Question: In my UITableViewCells I am displaying text of varying lengths. To accomodate larger amounts of text and while also not requiring small texts amounts to be in huge table cells I am setting the height of the rows here...
'''
- (CGFloat)tableView:(UITableView *)tableView heightForRowAtIndexPath:(NSIndexPath *)indexPath
{
float padding = 40.0f;
CGSize constraintSize;
constraintSize.width = 320.0f - padding - padding;
constraintSize.height = MAXFLOAT;
CGSize theSize = [thisrowstext sizeWithFont:[UIFont systemFontOfSize:14.0f]
constrainedToSize:constraintSize
lineBreakMode:UILineBreakModeWordWrap];
if(theSize.height < 24.0f) return 44.0f;
else return theSize.height + 20.0f;
}
'''
...it works well, unfortunately the textLabel's width seems to be affected too with some textLAbels (depending on row count) being pushed in a few pixels. I've tried setting indentation values, but that doesn't work. Has anyone else encountered this?
EDIT: I'm adding the layoutSubviews method of my UITableViewCell subclass that i'm using (no NIB).
'''
- (void)layoutSubviews
{
[super layoutSubviews];
if (self.hideImage)
{
self.imageView.alpha = 0.0f;
self.imageView.frame = CGRectMake(-40.0f, 1.0f, 40.0f, 40.0f);
CGRect frame = self.textLabel.frame;
self.textLabel.frame = CGRectMake(frame.origin.x - 40.0f, frame.origin.y, frame.size.width + 40.0f, frame.size.height);
[self.textLabel setNeedsLayout];
}
else
{
self.imageView.alpha = 1.0f;
self.imageView.frame = CGRectMake(1.0f, 1.0f, 40.0f, 40.0f);
[self.textLabel setNeedsLayout];
}
}
'''
EDIT: Also adding cellForRowAtIndexPath
'''
- (UITableViewCell *)tableView:(UITableView *)tableView cellForRowAtIndexPath:(NSIndexPath *)indexPath
{
static NSString *TableCellViewWithHidableImageIdentifier = @"TableCellViewWithHidableImage";
TableCellViewWithHidableImage *cell = (TableCellViewWithHidableImage *)[tableView dequeueReusableCellWithIdentifier:TableCellViewWithHidableImageIdentifier];
if (cell == nil)
{
cell = [[[TableCellViewWithHidableImage alloc] initWithStyle:UITableViewCellStyleDefault reuseIdentifier:TableCellViewWithHidableImageIdentifier] autorelease];
}
cell.hideImage = NO;
cell.imageView.image = [UIImage imageNamed:@"empty.png"];
cell.textLabel.font = [UIFont systemFontOfSize:16.0f];
cell.textLabel.numberOfLines = 0;
cell.textLabel.text = @"whatever";
cell.accessoryType = UITableViewCellAccessoryDisclosureIndicator;
return cell;
}
'''

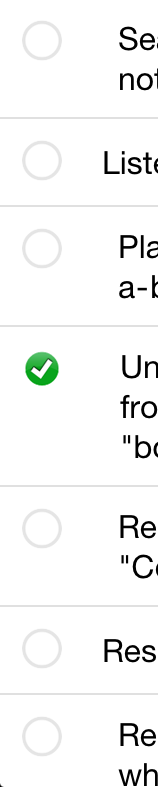
Answer: This is a bit of a guess, but it looks to me like it is the imageView on the left hand side of the cell. Seems like as the cell gets taller, it gets wider (trying to maintain aspect ratio?) and this is pushing your text to the right. What's odd is you image is not stretched. Might be worthwhile looking at what is happening to that image view during 'layoutSubviews'. If your custom cell does not implement this method, maybe the base class' implementation is doing something you don't expect. You could override it and 'NSLog' to the frame of the image view before and after the a call to '[super layoutSubviews]' to see whats going on.